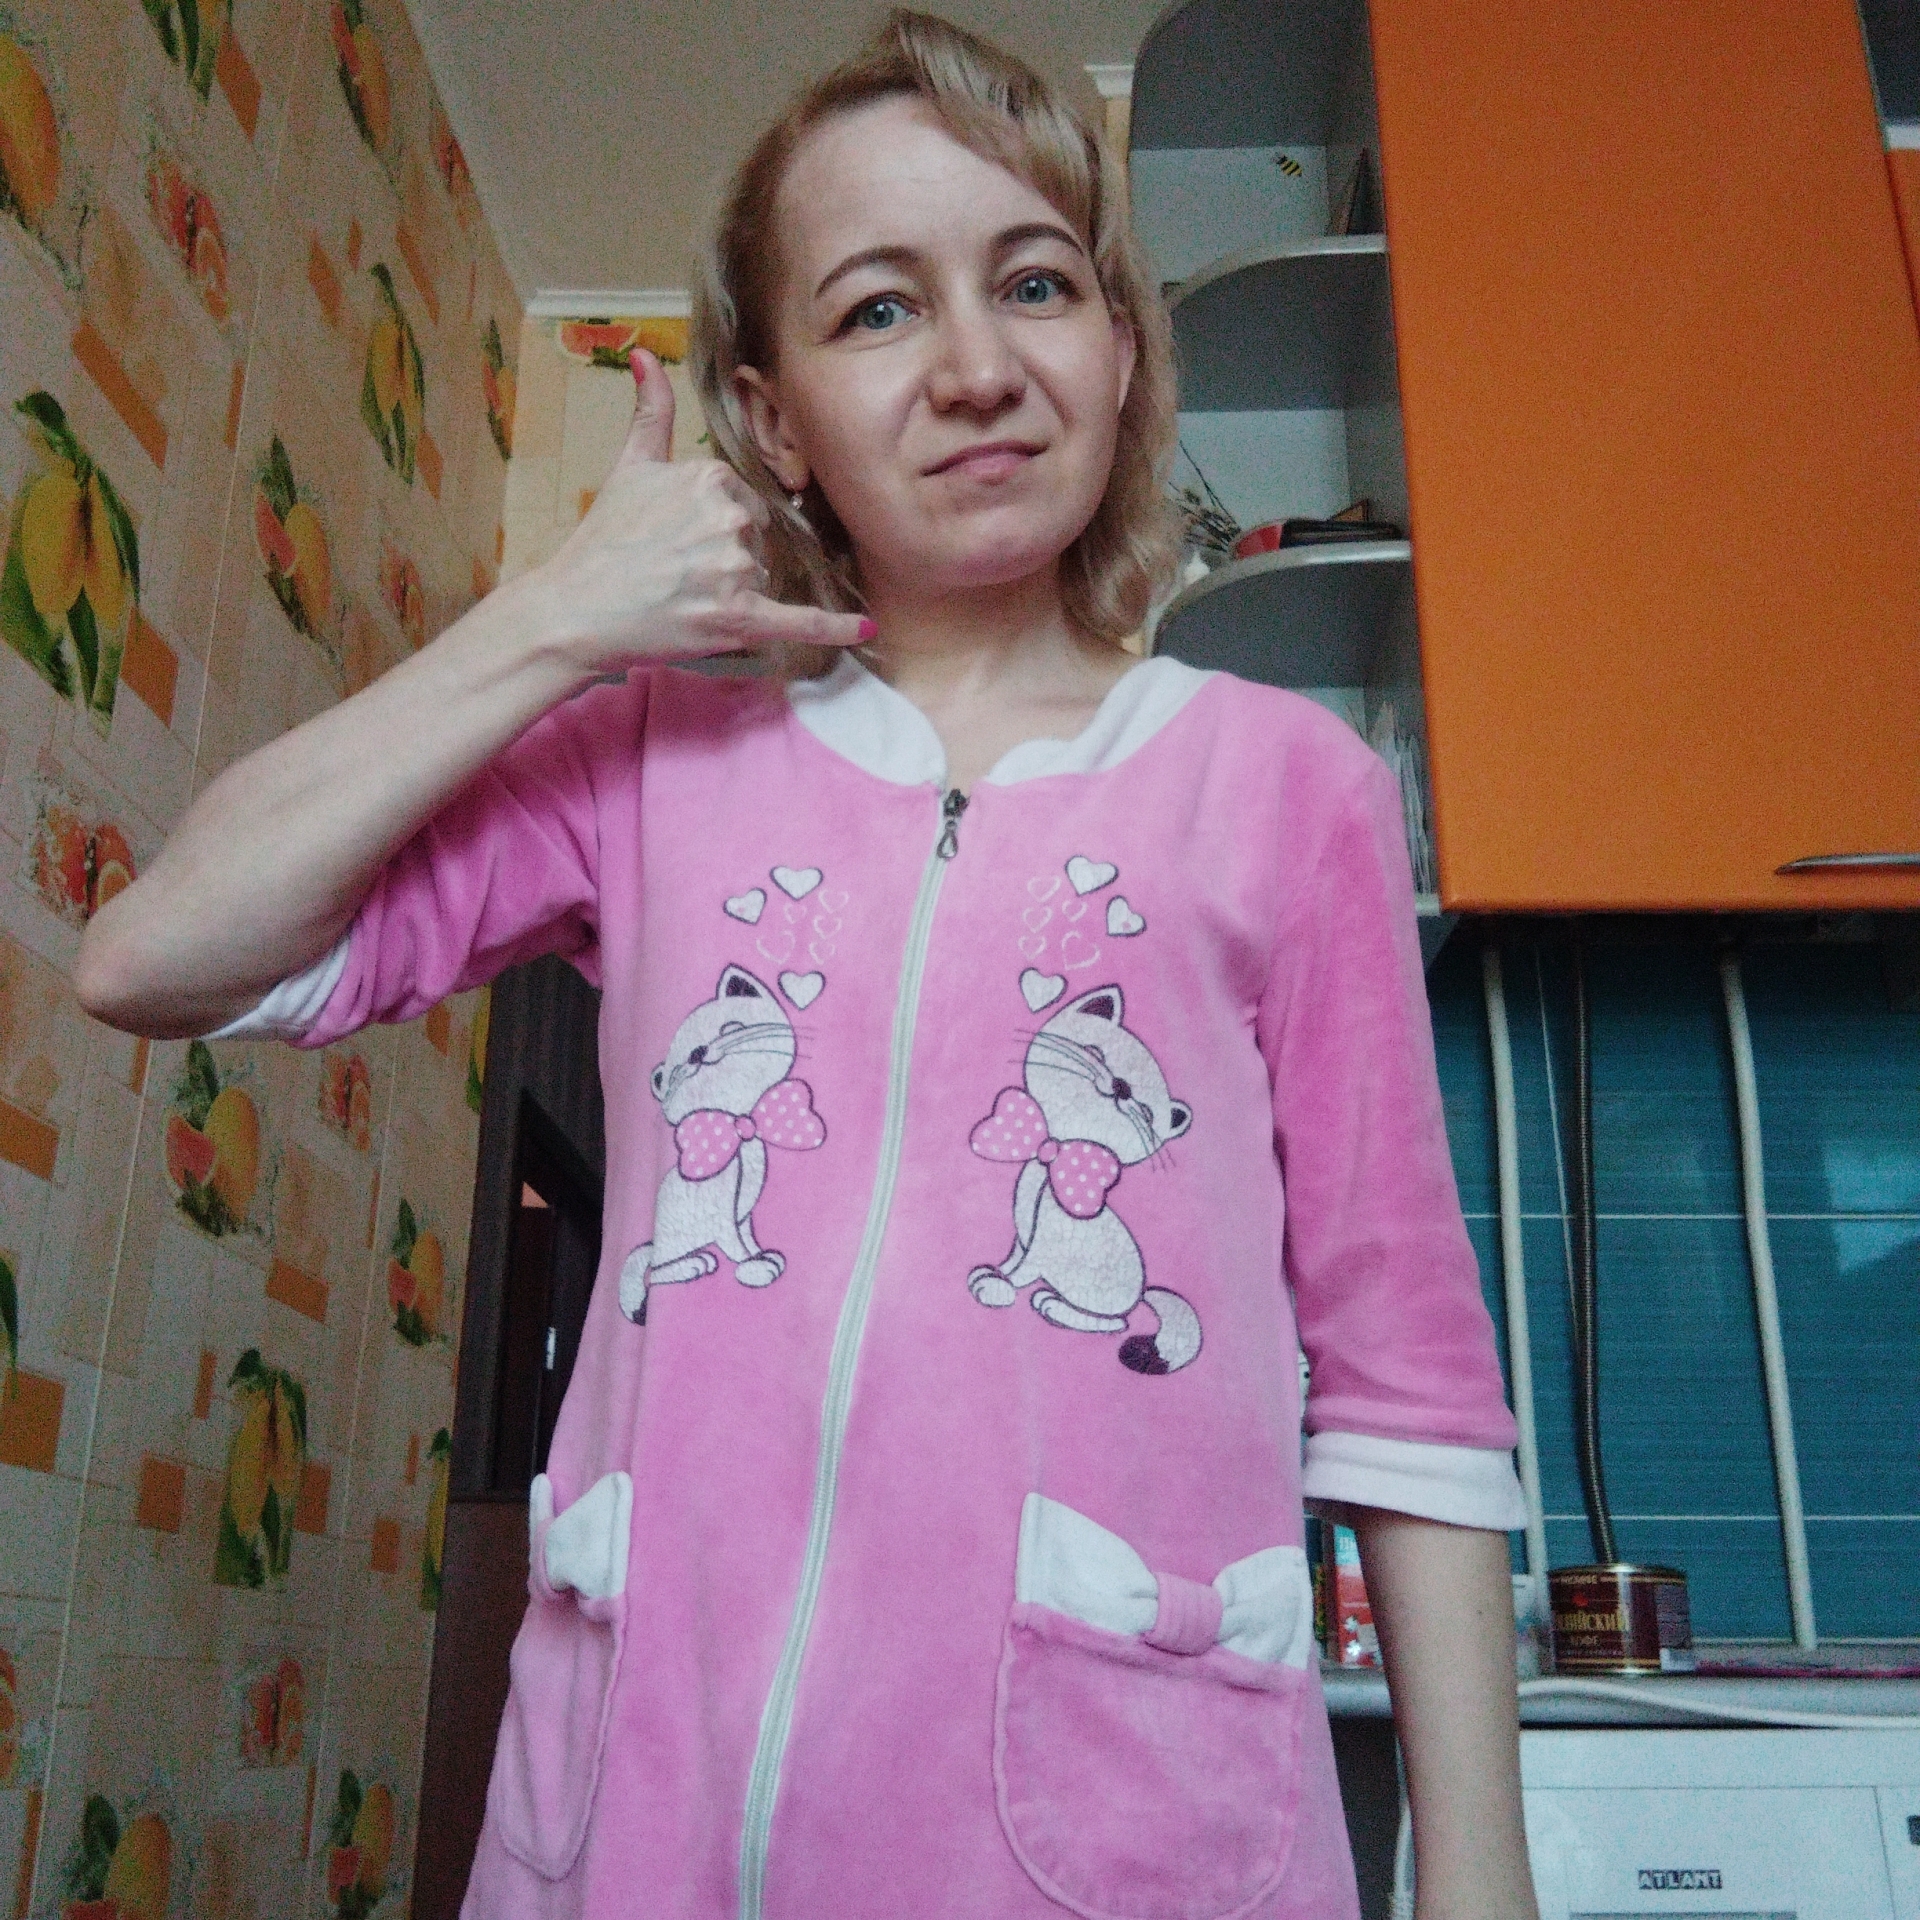
Label: noise